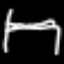
Label: bed